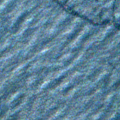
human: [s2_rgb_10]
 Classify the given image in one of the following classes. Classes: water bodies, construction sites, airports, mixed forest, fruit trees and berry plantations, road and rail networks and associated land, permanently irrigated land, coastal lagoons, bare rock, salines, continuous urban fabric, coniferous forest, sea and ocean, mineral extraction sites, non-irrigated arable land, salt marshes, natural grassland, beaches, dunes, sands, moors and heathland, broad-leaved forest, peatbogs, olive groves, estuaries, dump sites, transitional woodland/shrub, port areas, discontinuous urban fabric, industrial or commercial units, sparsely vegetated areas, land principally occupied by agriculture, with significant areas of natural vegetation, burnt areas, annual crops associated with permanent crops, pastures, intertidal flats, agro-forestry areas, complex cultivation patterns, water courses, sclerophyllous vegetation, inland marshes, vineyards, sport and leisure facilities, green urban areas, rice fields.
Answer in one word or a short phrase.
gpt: sea and ocean